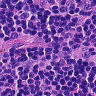
Metastatic tissue present: no